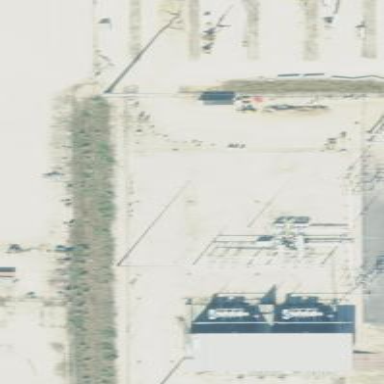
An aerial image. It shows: Industrial power substation enclosed by fence.